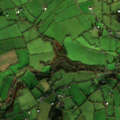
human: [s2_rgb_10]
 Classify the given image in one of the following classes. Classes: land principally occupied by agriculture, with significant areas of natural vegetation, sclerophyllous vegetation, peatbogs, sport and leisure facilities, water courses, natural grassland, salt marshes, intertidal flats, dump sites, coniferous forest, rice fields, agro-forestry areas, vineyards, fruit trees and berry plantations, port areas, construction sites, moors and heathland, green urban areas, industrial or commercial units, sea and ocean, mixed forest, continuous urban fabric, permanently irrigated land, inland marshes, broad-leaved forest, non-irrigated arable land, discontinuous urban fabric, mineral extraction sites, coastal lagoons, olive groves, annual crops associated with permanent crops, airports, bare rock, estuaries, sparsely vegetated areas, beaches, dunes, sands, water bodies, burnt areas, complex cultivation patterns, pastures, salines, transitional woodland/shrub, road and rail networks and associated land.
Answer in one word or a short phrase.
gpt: pastures